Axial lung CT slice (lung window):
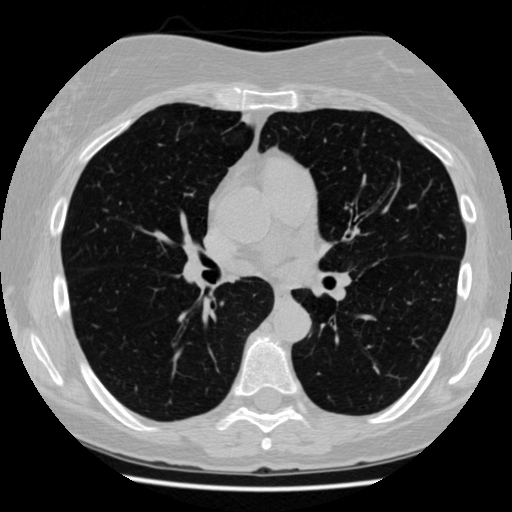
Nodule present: no